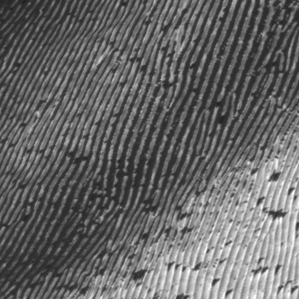
Label: frost